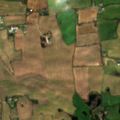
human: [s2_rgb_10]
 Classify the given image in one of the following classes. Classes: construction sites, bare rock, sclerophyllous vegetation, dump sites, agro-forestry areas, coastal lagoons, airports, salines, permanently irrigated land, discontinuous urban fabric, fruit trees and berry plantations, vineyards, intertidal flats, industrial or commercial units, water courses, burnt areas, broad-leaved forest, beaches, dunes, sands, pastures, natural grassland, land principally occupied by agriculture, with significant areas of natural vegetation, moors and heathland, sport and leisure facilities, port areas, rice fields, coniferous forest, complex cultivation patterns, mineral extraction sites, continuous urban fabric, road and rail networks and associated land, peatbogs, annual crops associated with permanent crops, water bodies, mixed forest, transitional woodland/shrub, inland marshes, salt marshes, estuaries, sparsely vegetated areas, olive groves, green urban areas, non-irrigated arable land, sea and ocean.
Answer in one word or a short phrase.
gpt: non-irrigated arable land, pastures